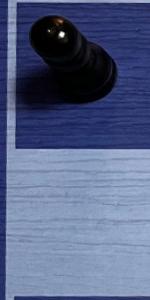
Label: Empty